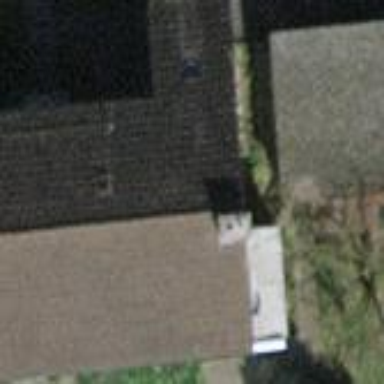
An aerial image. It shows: Building with tile roof.